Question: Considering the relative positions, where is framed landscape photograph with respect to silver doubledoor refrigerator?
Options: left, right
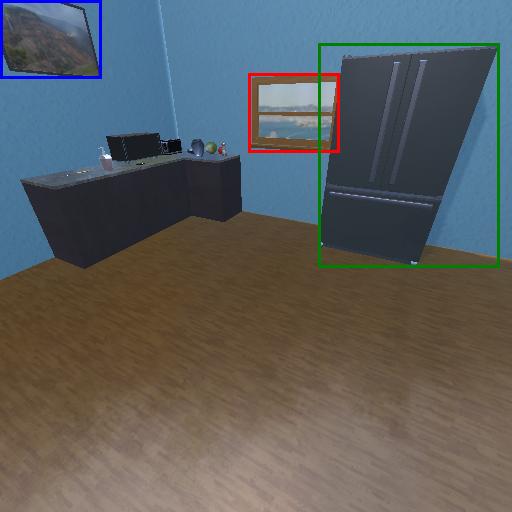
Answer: left